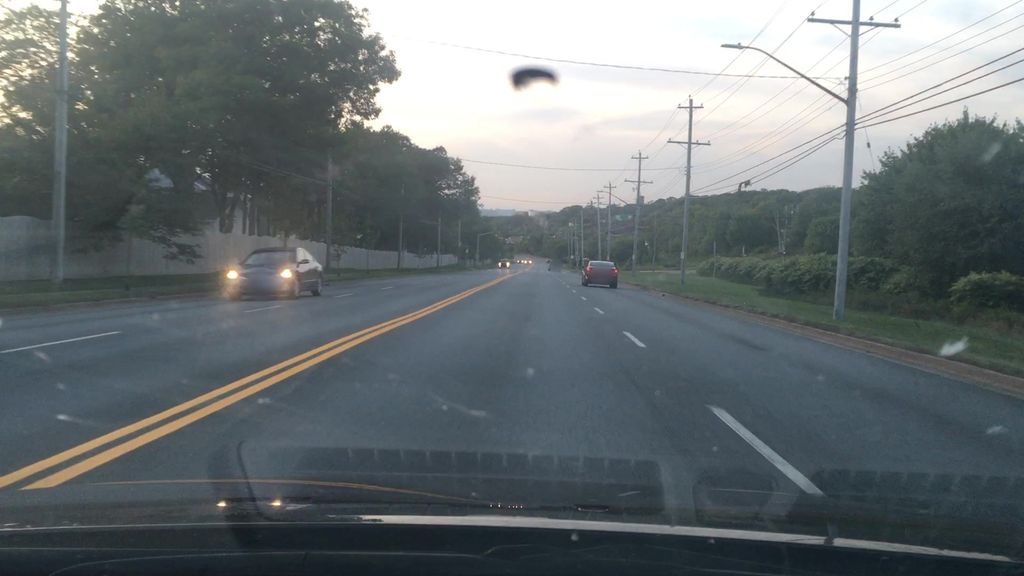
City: halifax